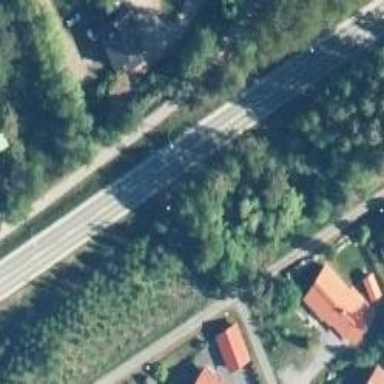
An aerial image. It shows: Asphalt cycleway.